Question: I have the following basic script, this shows me some current capacity loading in my production schedule.
'''
select rl.duedate, rl.reservation_no resnr, qty
from gps_reservation_load rl
where rl.reservation_no in ('179459','179460','179461')
and rl.work_center_no in ('ALIN','AVD5','AVD9')
'''

But, I want to show the DUEDATE as a date range from the sysdate to end of the year, e.g.
<URL>
I have the following that gives me that range but, how can I combine the scripts to give me the result above?
'''
select trunc(sysdate + rownum) dt
from DUAL connect by rownum < (to_date('01-JAN-2016', 'dd-mon-yyyy') - trunc(sysdate))
'''
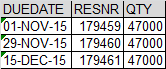
Answer: You just need to use outer join.
'''
SELECT duedate_generated,reservation_no, qty, dt
from
(SELECT
trunc(sysdate + rownum) AS duedate_generated
FROM DUAL
connect by rownum < (to_date('01-JAN-2016', 'dd-mon-yyyy') - trunc(sydsate)
) d
OUTER JOIN
(select
duedate, reservation_no resnr, qty
from gps_reservation_load
where
reservation_no in ('179459','179460','179461')
and work_center_no in ('ALIN','AVD5','AVD9')
) r1
ON (d.duedate_generated = r1. due date)
'''